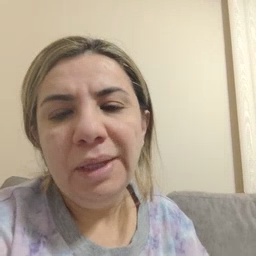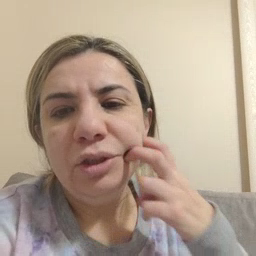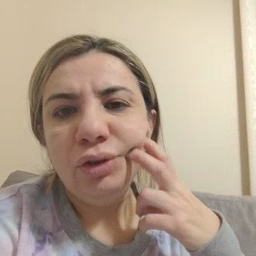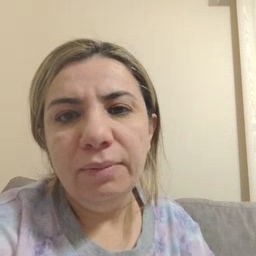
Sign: gum